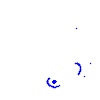
Particle: kaon